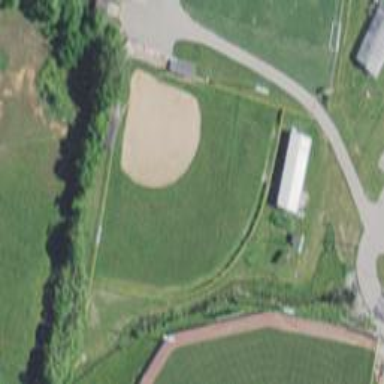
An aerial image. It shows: Baseball pitch for leisure land activities.